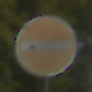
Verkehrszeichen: VerbotDerEinfahrt
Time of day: MorningAfternoon
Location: Outdoor (Nature)
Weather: PartlyCloudy
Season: NotSpecified
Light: Natural